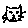
Label: cat